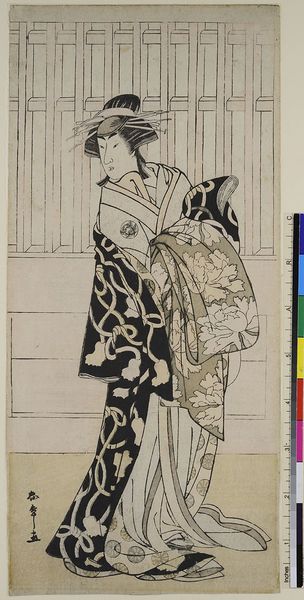
Titel: Der Schauspieler Nakamura Riko I als Agemaki
Künstler: Katsukawa Shunsh&#x14D;
Standort: Hamburg
Institution: Museum für Kunst und Gewerbe Hamburg
Schlagwörter: mann, umhang, fenster, frau, frisur, holz, hut, kleid, raum, schwarz, zeichnung, gitter, gewand, stoff, adel, theater, holzschnitt, japan, ornamente, japanisch, tusche, geisha, druckgraphik, druckgrafik, asiatisch, tinte, tracht, nadeln, zeit, schauspieler, streben, farbholzschnitt, schauspielerin, kimono, volkstracht, kabuki, edo, obi, buchzeichnung, reproduktionen, druckerzeugnisse, theateraufführung, onnagata, seitlich blickend, feudallherr